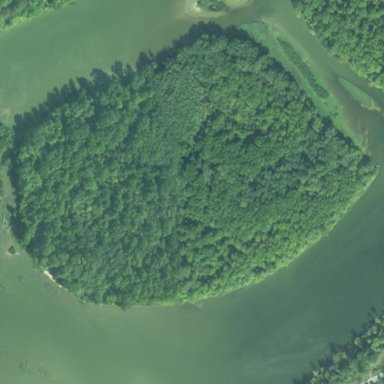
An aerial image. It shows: Islet of deciduous broadleaved woodland.